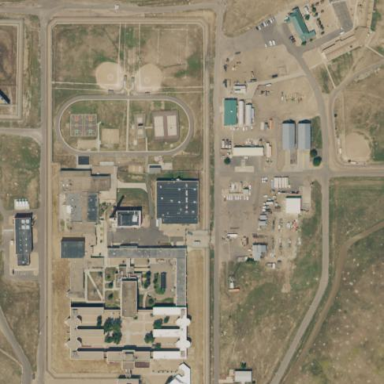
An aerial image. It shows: Prison.